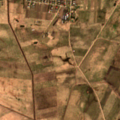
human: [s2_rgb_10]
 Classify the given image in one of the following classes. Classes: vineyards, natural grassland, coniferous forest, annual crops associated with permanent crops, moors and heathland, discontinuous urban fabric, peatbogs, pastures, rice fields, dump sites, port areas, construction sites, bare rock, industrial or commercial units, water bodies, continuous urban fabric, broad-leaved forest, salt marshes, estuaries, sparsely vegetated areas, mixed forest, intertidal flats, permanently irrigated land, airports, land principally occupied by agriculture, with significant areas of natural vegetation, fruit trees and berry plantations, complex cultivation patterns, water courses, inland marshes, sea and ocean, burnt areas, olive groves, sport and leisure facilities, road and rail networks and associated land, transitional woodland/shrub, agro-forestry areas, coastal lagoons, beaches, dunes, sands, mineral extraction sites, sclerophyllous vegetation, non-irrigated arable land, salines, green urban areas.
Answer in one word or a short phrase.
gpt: discontinuous urban fabric, non-irrigated arable land, pastures, complex cultivation patterns